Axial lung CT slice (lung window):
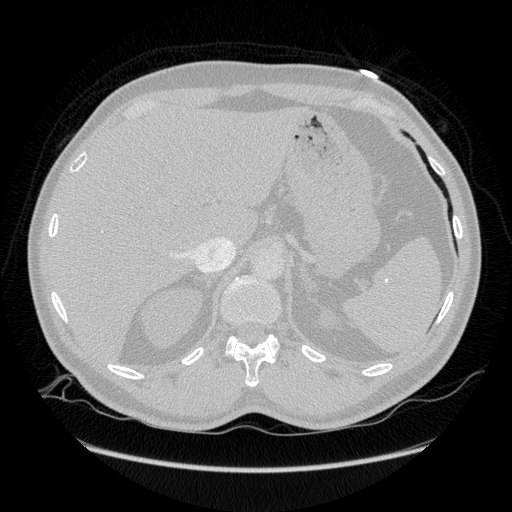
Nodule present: no